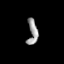
Tissue: skin
Cell type: Epithelial cells
Senescence score: 0.2384
Nuclear area (px): 241
Mean DAPI intensity: 153.701